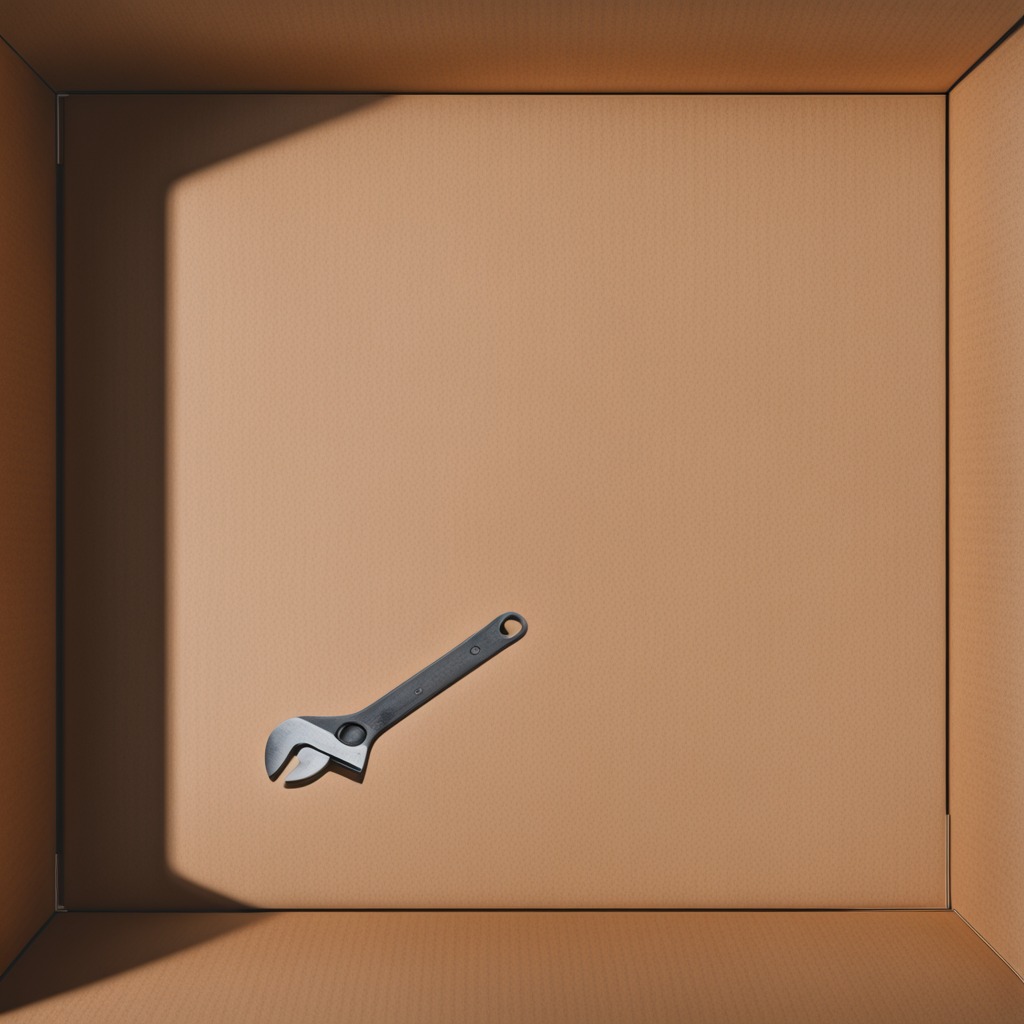
An wrench is lying on a clean dry cardboard box surface in an outdoor workshop during daytime bright natural light soft shadows slightly creased but